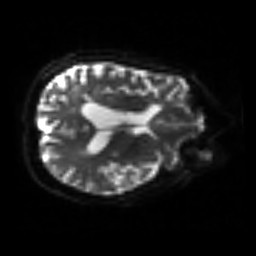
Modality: sbref
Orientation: axial
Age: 64
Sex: male
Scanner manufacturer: siemens
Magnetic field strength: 3 T
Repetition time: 3.2 s
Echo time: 0.081 s